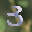
Label: 3